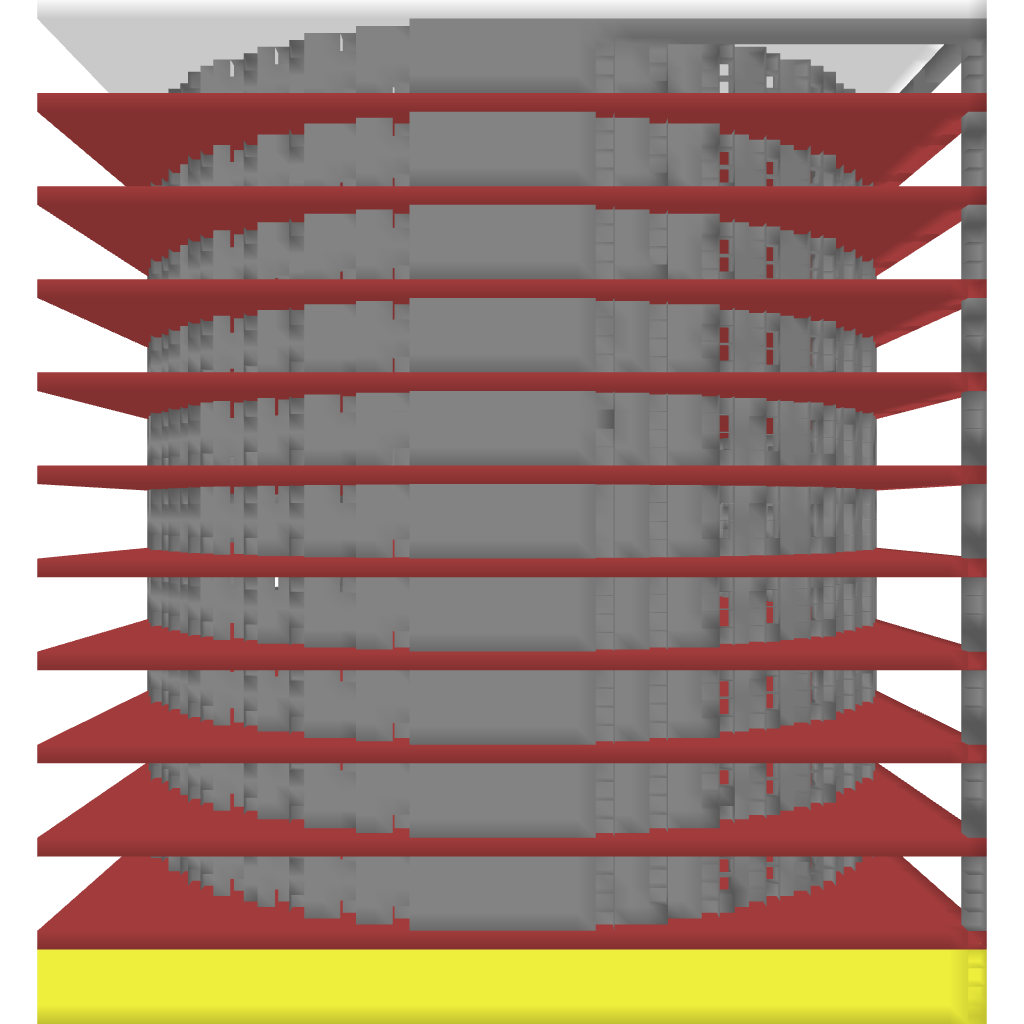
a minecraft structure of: Super Spleef arena good quality